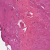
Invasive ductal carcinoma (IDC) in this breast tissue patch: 0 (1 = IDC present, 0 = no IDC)